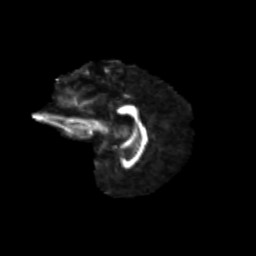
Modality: FA
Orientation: sagittal
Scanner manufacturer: siemens
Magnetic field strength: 3 T
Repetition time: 9.2 s
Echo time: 0.084 s